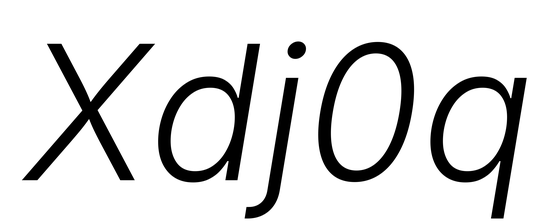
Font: Inter-Italic_Light_Italic